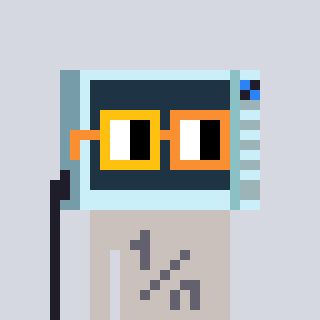
a pixel art character with square yellow and orange glasses, a microwave-shaped head and a foggrey-colored body on a cool background